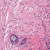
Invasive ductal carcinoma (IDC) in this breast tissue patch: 1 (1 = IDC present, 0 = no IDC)